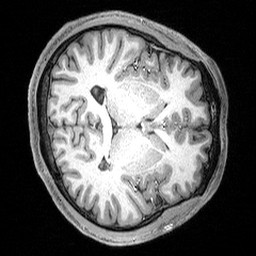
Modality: T1w
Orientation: axial
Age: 25
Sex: male
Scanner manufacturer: siemens
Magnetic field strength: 3 T
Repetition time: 2.3 s
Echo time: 0.00298 s